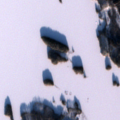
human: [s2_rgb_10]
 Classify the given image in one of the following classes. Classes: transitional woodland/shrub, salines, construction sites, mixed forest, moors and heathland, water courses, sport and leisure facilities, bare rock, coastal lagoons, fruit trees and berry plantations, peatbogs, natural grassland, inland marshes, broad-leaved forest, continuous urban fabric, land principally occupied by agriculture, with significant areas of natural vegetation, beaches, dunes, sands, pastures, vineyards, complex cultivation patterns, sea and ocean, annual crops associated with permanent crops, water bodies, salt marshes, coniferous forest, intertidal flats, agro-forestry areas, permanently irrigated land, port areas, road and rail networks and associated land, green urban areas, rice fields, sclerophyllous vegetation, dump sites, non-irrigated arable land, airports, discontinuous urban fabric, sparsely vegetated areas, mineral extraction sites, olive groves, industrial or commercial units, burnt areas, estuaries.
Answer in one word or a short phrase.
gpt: coniferous forest, mixed forest, water bodies